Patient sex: M
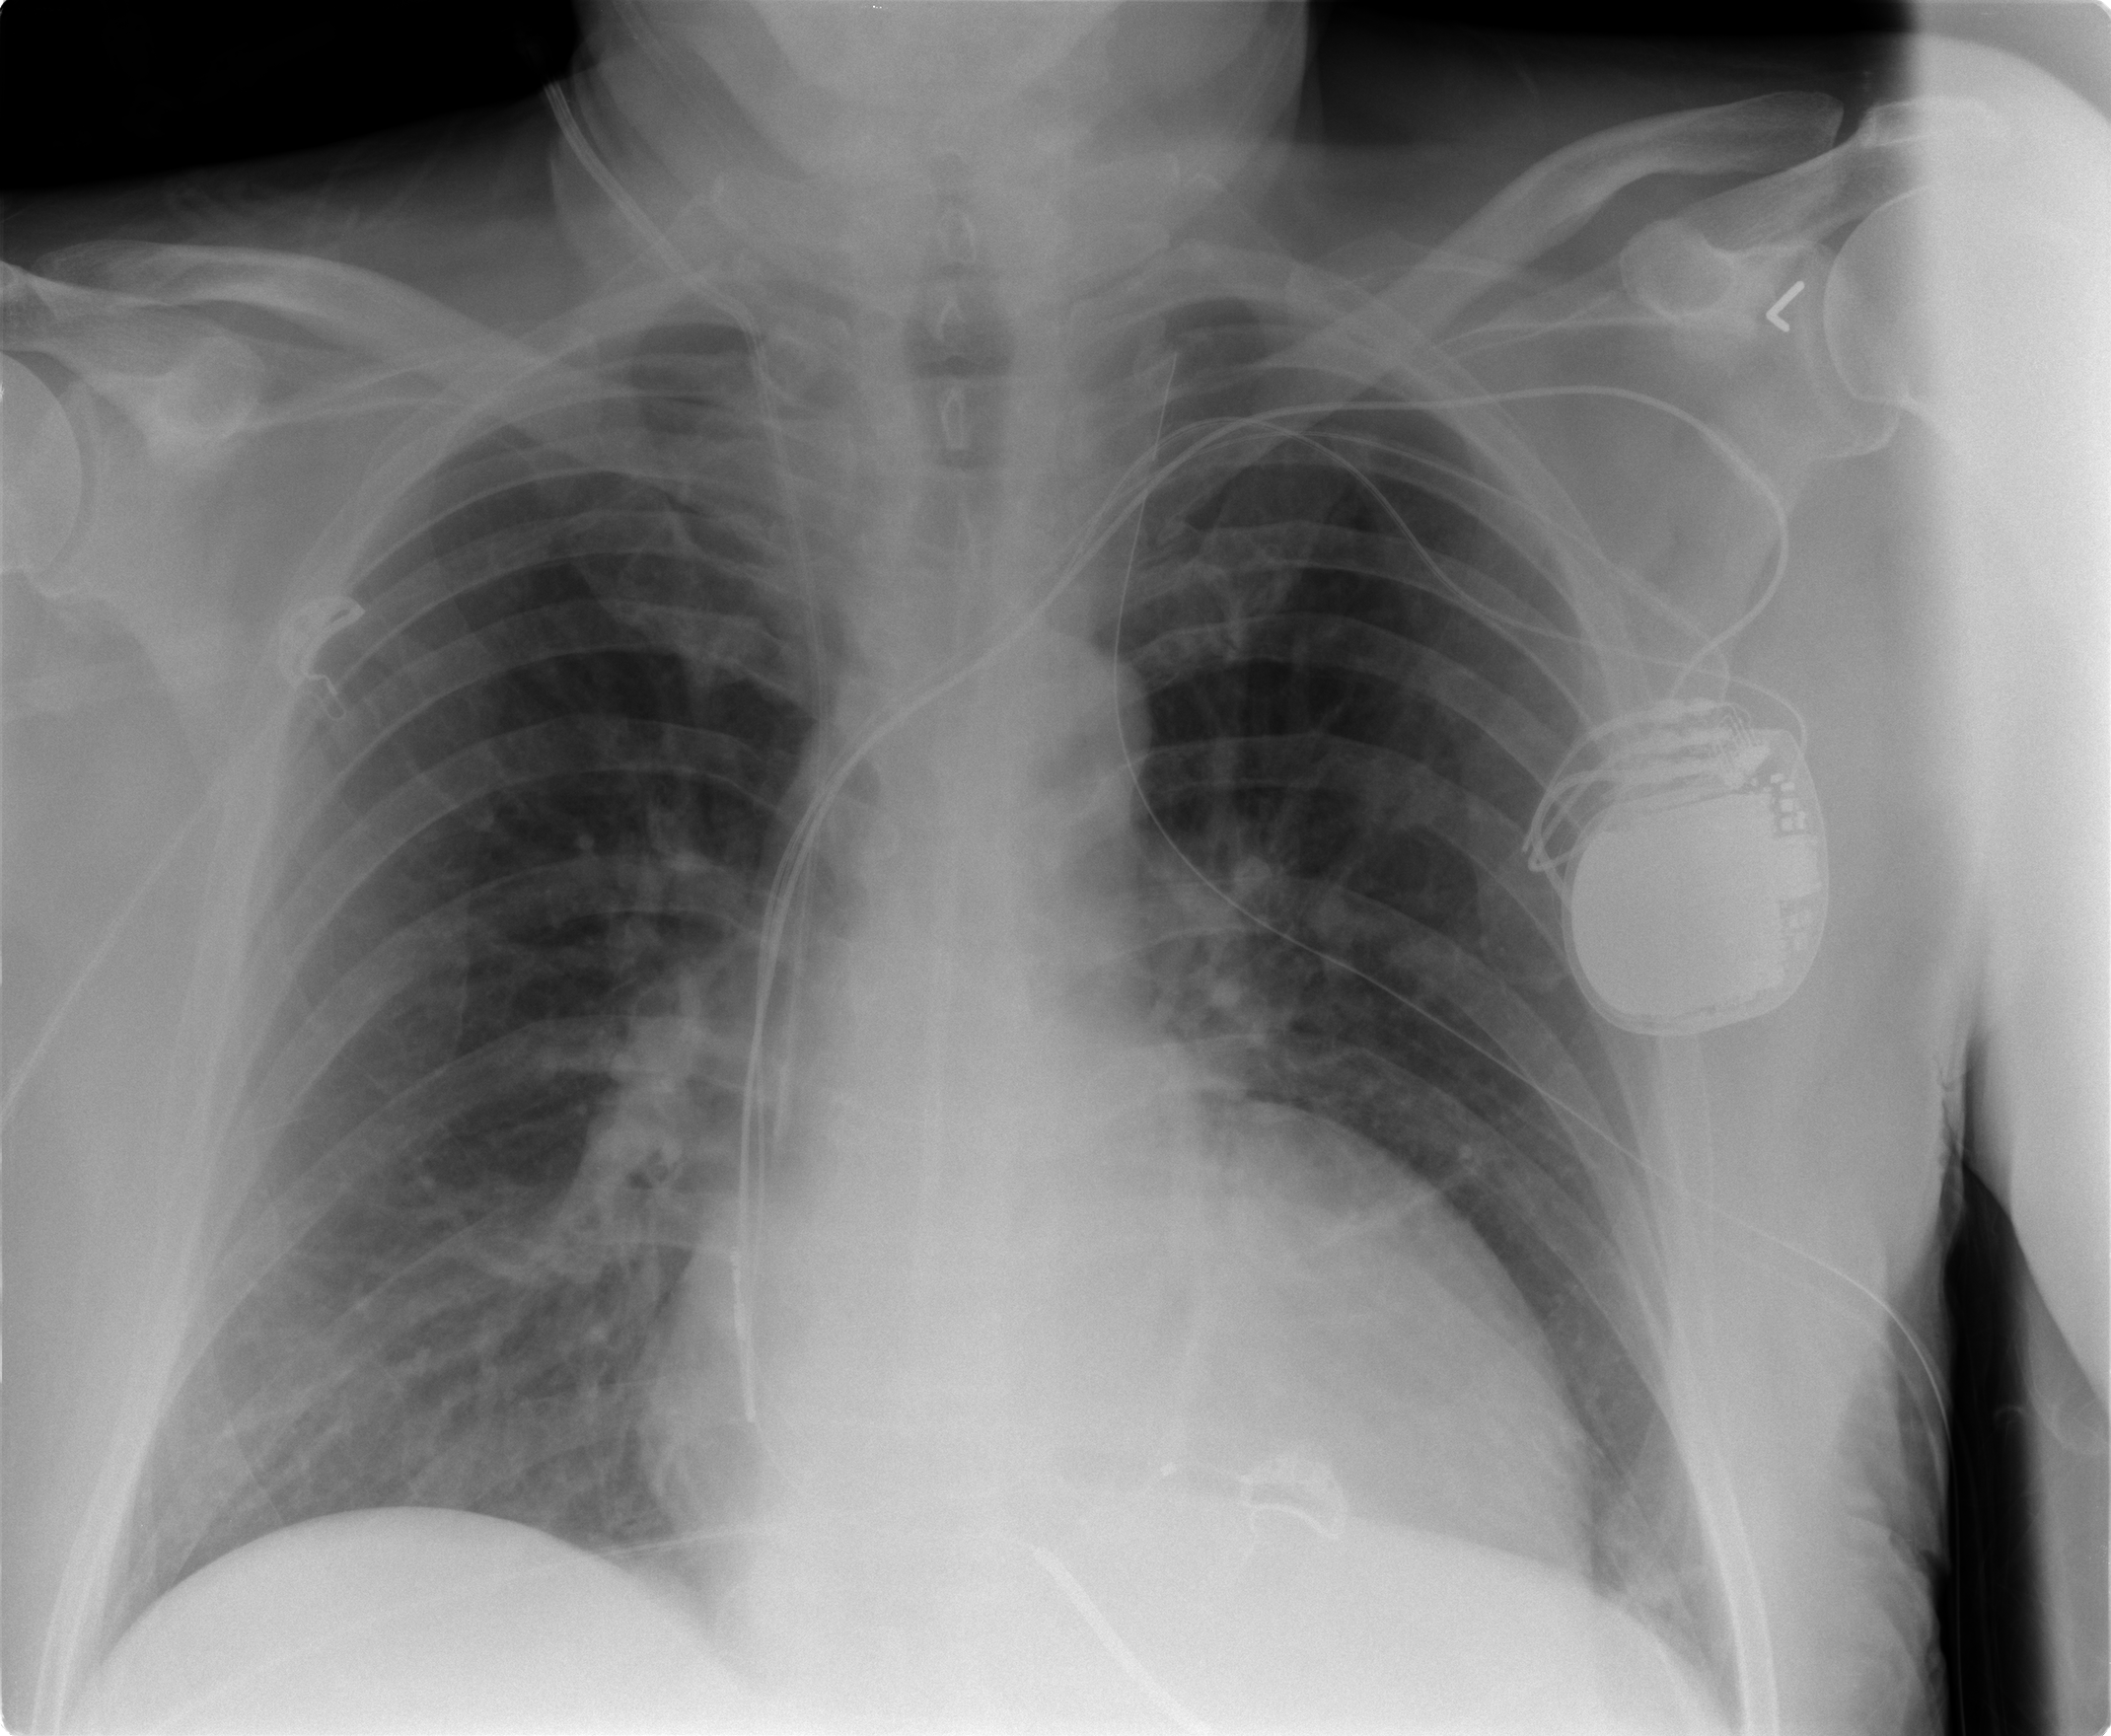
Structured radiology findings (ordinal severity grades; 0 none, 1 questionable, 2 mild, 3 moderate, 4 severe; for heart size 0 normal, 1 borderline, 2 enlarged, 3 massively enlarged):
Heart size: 2
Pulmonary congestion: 2
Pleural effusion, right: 0
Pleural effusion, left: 0
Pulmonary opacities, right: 0
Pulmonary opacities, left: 0
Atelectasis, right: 0
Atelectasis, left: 0